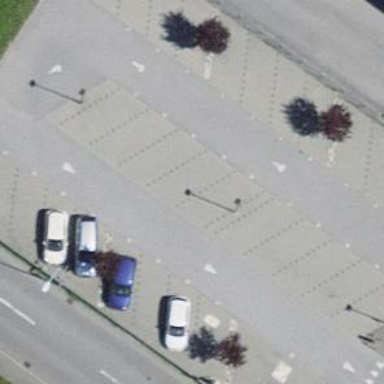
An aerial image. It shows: Parking area with park and ride facility.